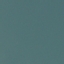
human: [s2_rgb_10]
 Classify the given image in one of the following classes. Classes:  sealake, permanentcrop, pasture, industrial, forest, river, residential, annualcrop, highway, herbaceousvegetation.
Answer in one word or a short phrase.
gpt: SeaLake